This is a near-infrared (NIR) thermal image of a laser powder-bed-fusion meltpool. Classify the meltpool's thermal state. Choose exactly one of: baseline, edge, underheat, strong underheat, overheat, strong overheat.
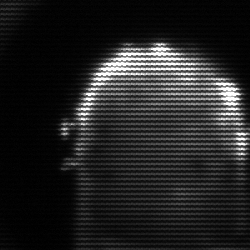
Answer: baseline